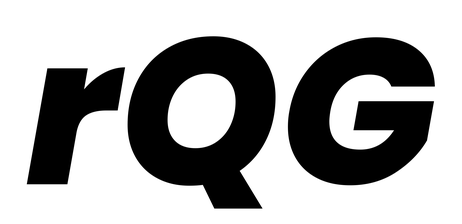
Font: Poppins-ExtraBoldItalic